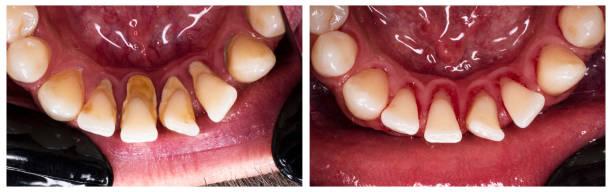
Condition: Calculus